A 2-D grayscale encoding of one vibration snapshot from a rotor kit is shown. Determine the machine's mechanical condition. Answer with exactly one of: normal, misalignment, unbalance, looseness.
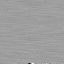
Answer: unbalance